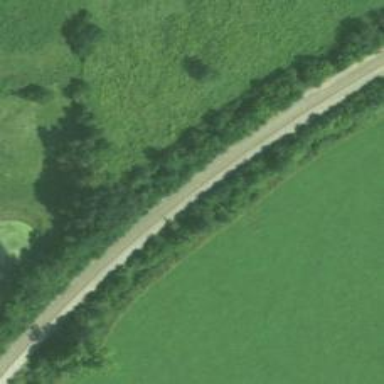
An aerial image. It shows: Railway track.